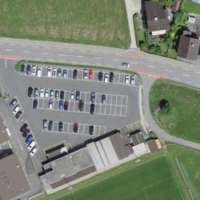
EUNIS habitat code: 54
Species observed at this site:
Sanicula europaea
Cydonia oblonga